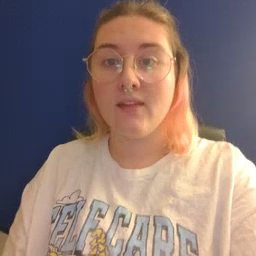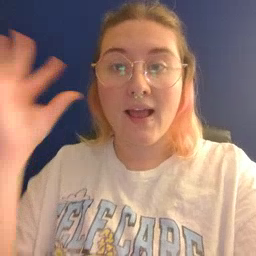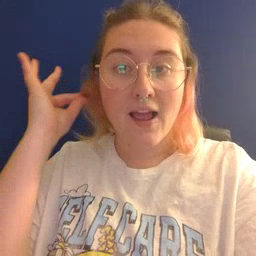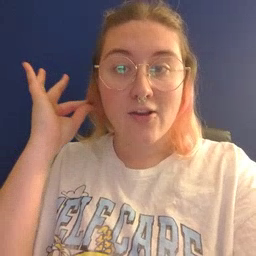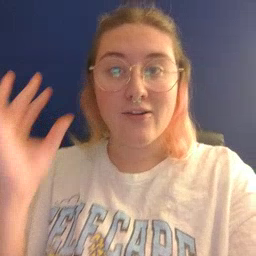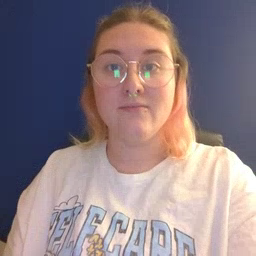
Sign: hair